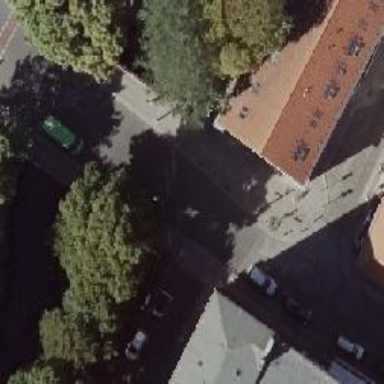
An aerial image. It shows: Residential road with asphalt surface. Both sides have sidewalks.